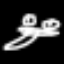
Label: frog